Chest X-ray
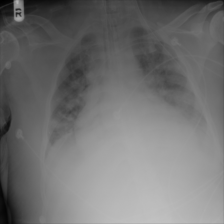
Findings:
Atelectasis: negative
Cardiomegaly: positive
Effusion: positive
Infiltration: negative
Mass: negative
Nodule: negative
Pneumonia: negative
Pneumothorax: negative
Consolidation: negative
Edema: negative
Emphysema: negative
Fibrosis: negative
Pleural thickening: negative
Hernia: negative